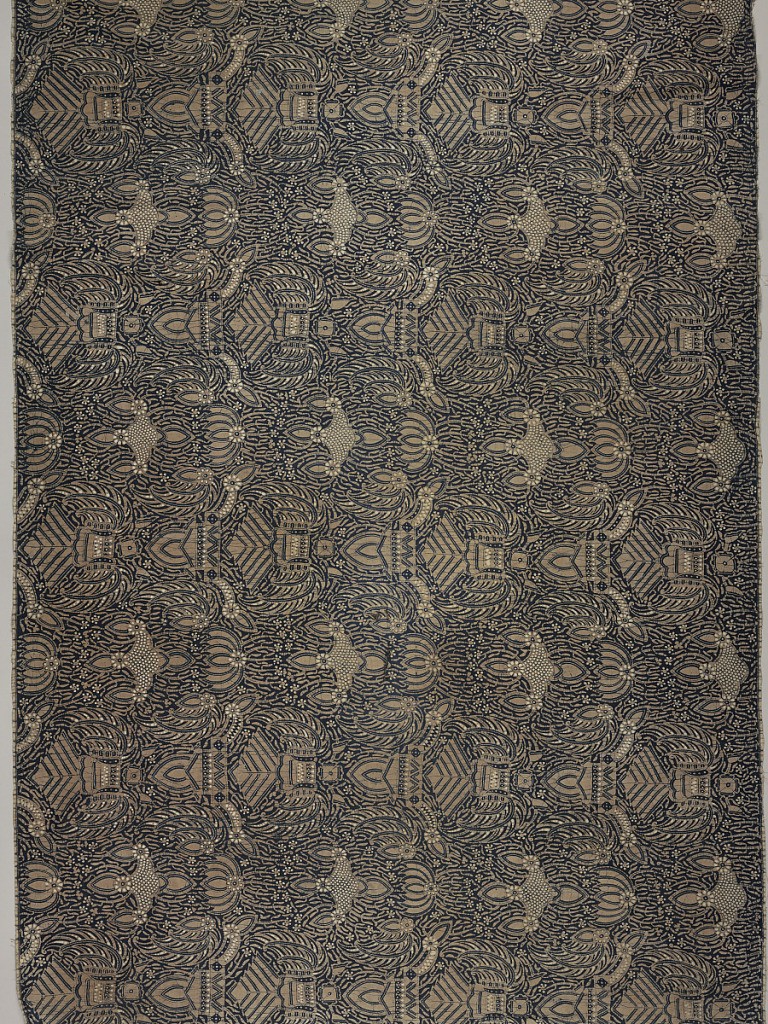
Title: Kain panjang (long sarong)
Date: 19th century
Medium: cotton Technique: wax resist dyeing (batik) on plain weave
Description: Long batik sarong (kain panjang) in dark blue, light brown, and white. Dark blue ground showing numerous white dots known as "gabah sinawur" (grains of rice). The "semen" (curling tendrils and other non-geometric forms) and "sawat" (wings and tail of Garuda, mount of Vishnu) motifs, mountains, and crowns are also used.